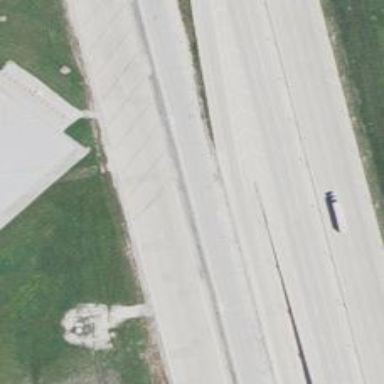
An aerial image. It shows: Trunk link highway.